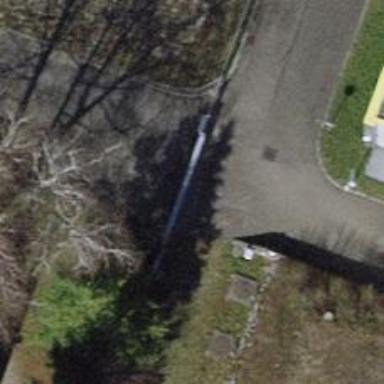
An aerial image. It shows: Gate.